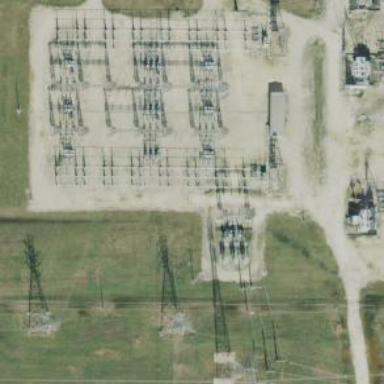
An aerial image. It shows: Switch for power supply.